Field crop: maize
Growth stage: 2
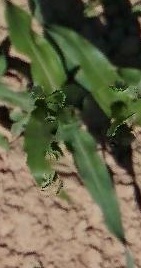
Species: maize